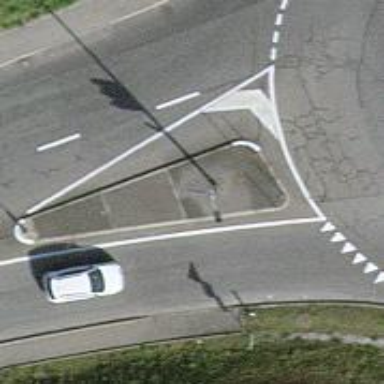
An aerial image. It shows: Secondary road with asphalt surface.